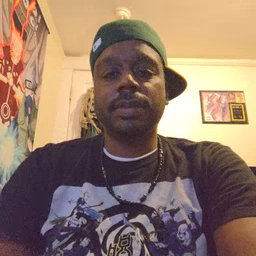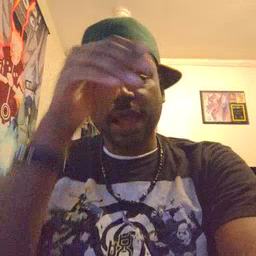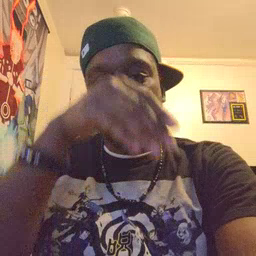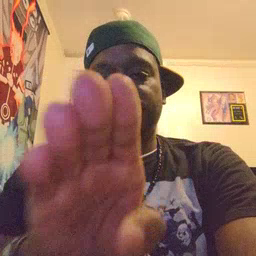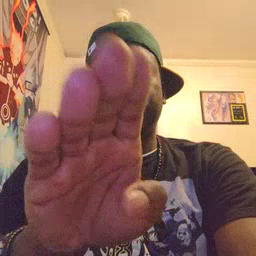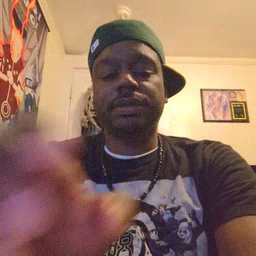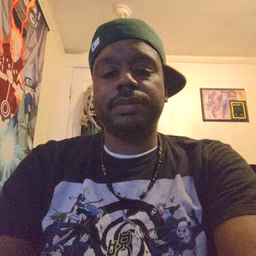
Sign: elephant